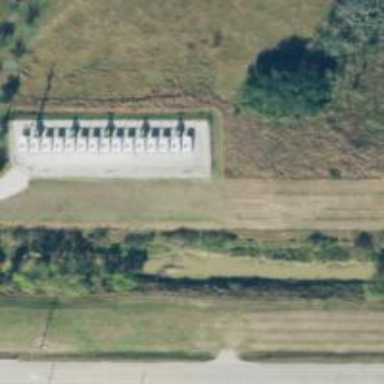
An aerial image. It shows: Generator is pictured.